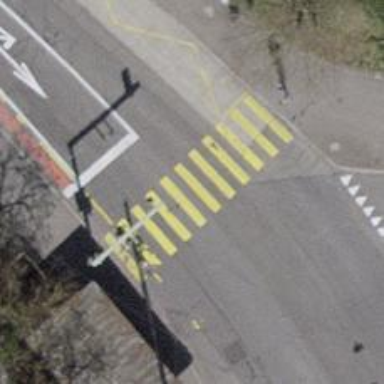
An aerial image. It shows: Crossing with traffic signals and zebra markings.